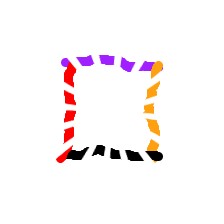
Shape: square